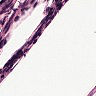
Metastatic tissue present: no